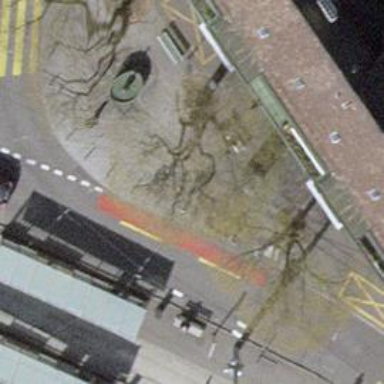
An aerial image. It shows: Bicycle rental facility.